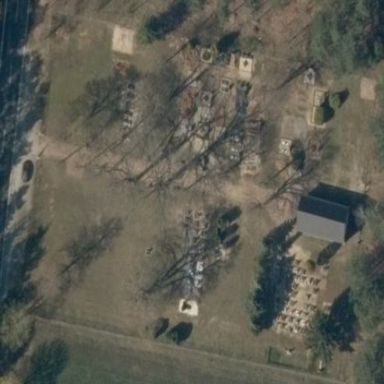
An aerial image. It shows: Graveyard.